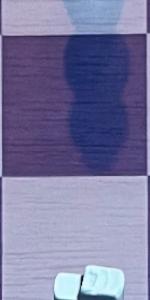
Label: Empty